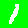
Digit: 1